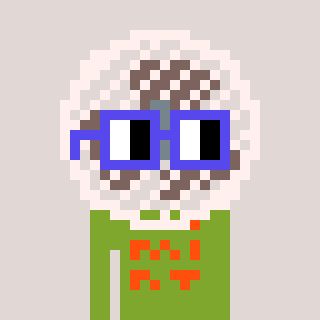
a pixel art character with square blue glasses, a fan-shaped head and a slimegreen-colored body on a warm background